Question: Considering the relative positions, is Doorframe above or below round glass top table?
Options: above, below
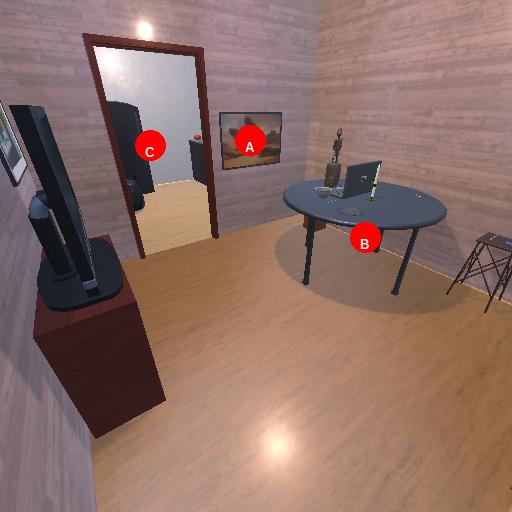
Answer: above